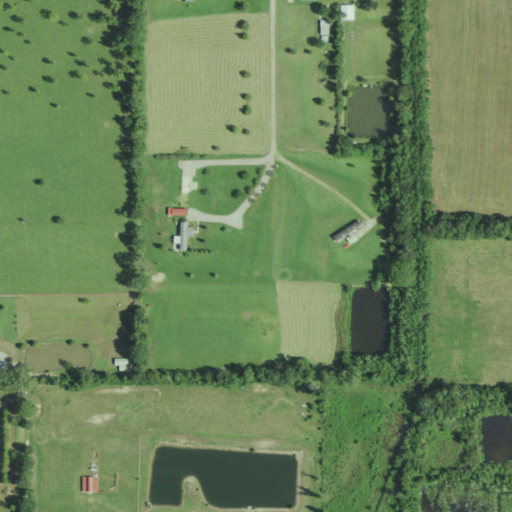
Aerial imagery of mountain in Louisiana named Les Grandes Côtes containing pasture, woody wetlands, open development, low intensity development, open water, medium intensity development, and shrub